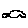
Label: car